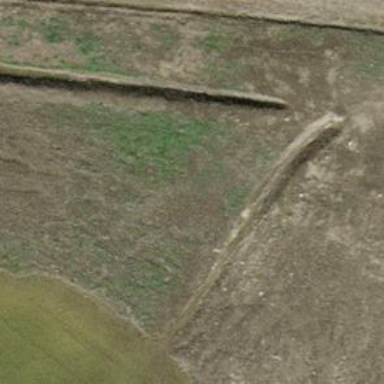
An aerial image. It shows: Ditch serving as waterway.